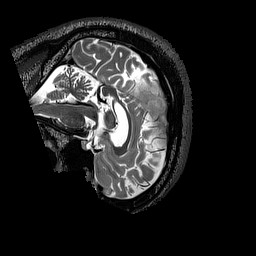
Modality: T2w
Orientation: sagittal
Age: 42
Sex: male
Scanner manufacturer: siemens
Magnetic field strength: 3 T
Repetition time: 3.2 s
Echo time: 0.567 s